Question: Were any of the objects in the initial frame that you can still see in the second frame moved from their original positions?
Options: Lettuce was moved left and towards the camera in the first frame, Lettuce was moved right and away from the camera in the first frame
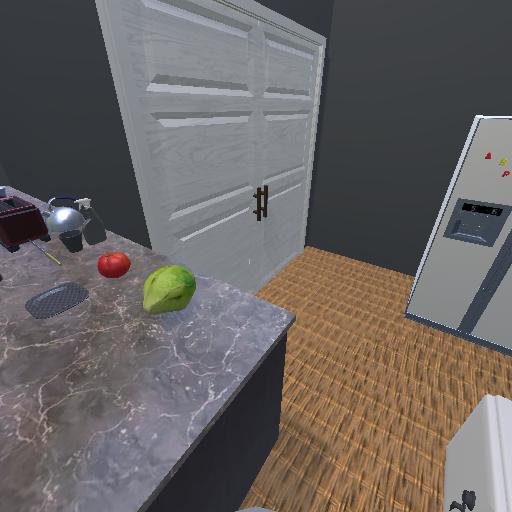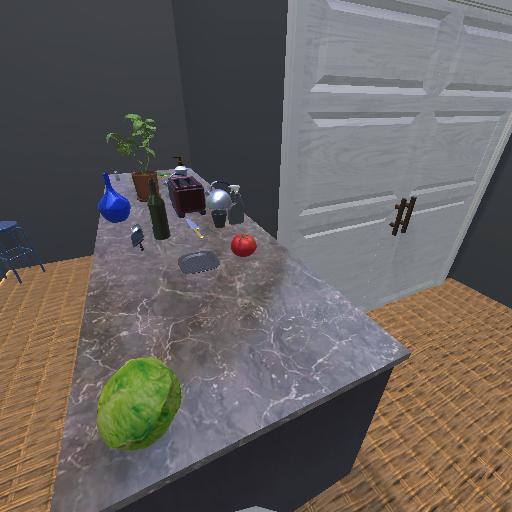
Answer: Lettuce was moved left and towards the camera in the first frame